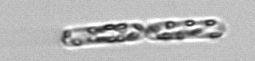
Label: Dactyliosolen_fragilissimus